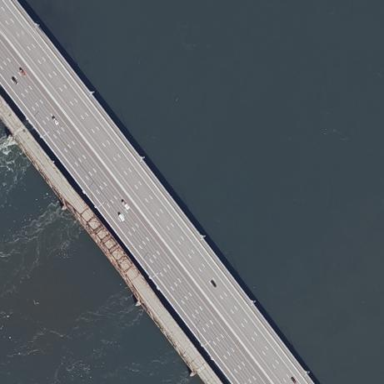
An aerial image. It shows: Bridge with beam structure.